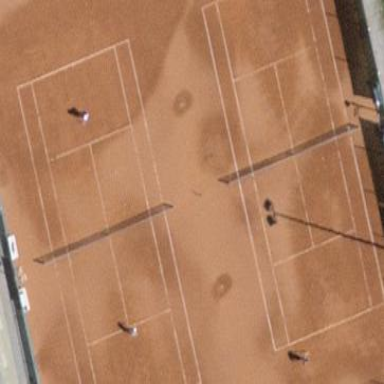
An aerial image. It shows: Tennis court on pitch designated for leisure land.